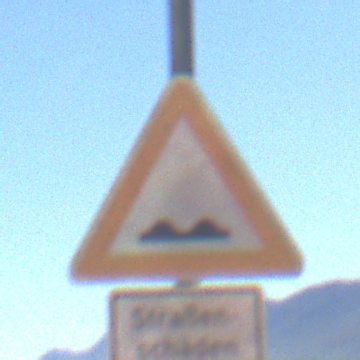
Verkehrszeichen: UnebeneFahrbahn
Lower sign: HinweiseAufGefahrenDurchVerbaleAngabe3
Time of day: MorningAfternoon
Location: Outdoor (RoadRail)
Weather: Clear
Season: NotSpecified
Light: Natural